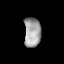
Tissue: lung
Cell type: Epithelial cells
Senescence score: 0.1454
Nuclear area (px): 483
Mean DAPI intensity: 162.006